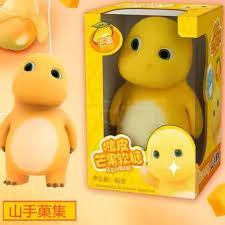
Label: nailong